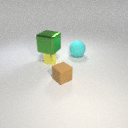
large cyan rubber sphere to the right of small yellow metal cylinder